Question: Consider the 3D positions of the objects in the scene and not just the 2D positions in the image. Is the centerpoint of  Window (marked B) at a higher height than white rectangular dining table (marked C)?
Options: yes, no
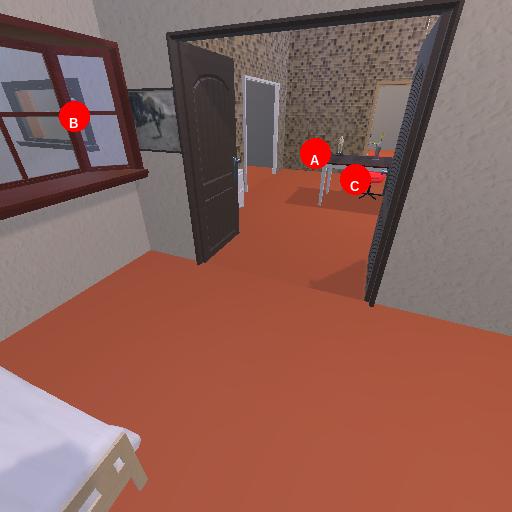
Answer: yes